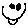
Label: smiley face